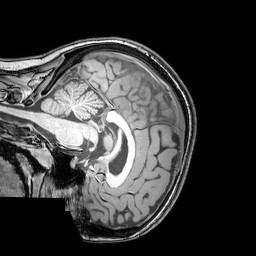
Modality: T1w
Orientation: sagittal
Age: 20
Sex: female
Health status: healthy
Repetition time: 0.081 s
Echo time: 0.037 s